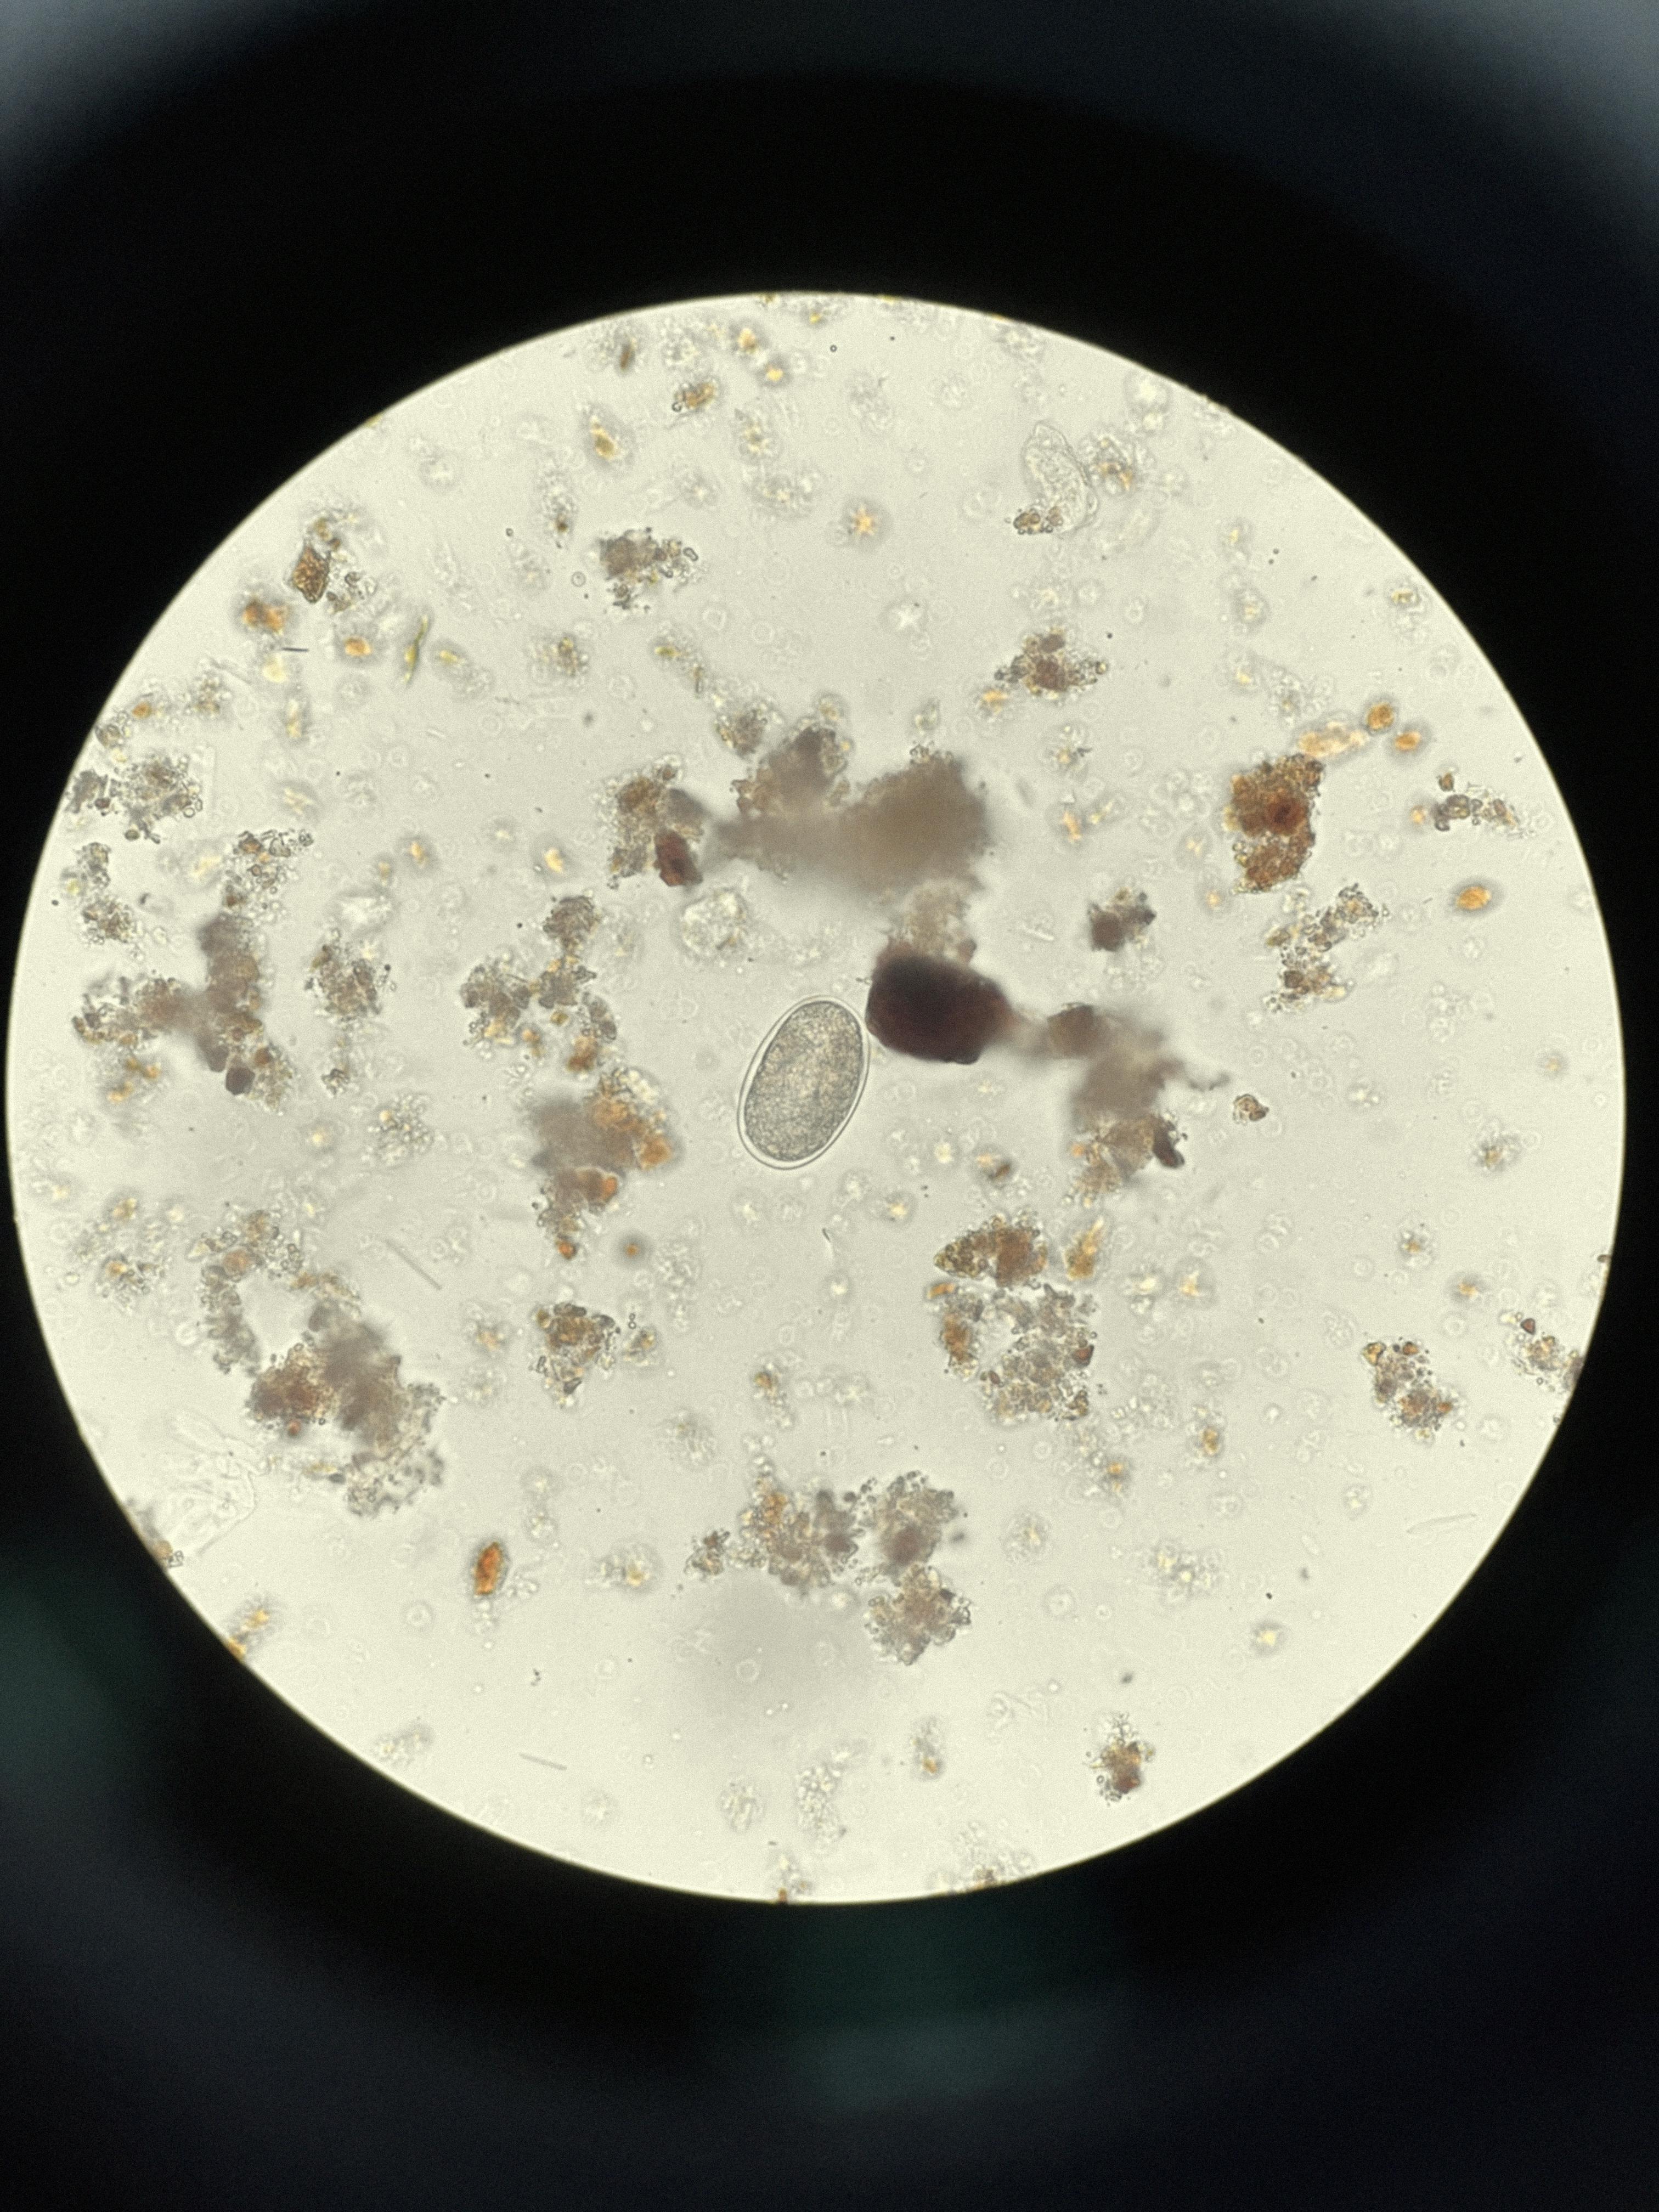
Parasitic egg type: Hookworm egg